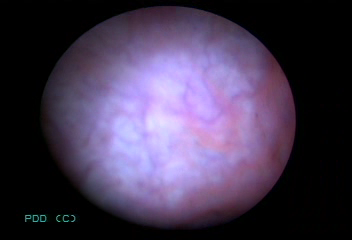
Modality: BLC
Class: Normal mucosa
Bladder cancer association: No